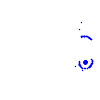
Particle: kaon